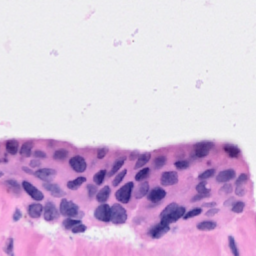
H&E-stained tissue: Breast